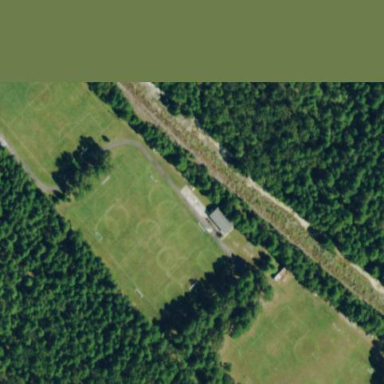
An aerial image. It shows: Recreation ground.